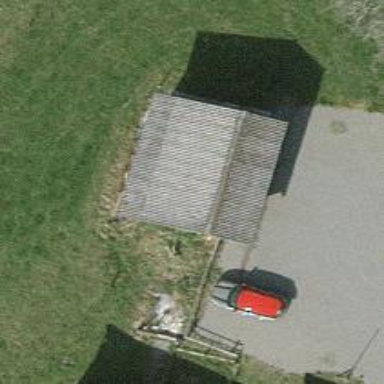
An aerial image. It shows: Shed.